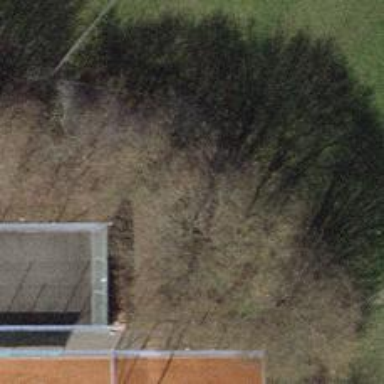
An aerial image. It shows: Fence.